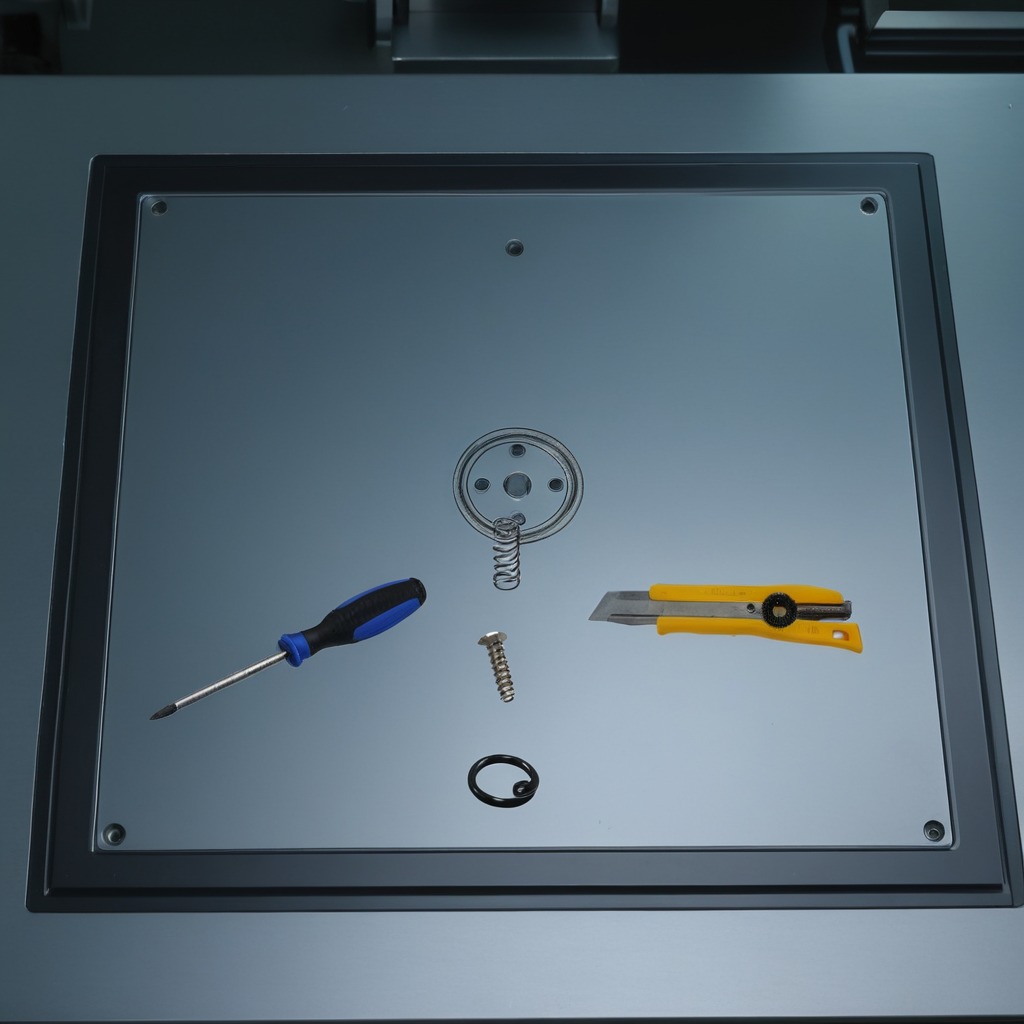
A rubber Oring, a utility knife, a metal machine screw, a coiled metal spring, and a screwdriver are lying on the metal table.